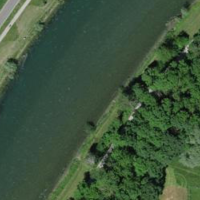
EUNIS habitat code: 25
Species observed at this site:
Centaurea scabiosa